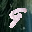
Label: 9